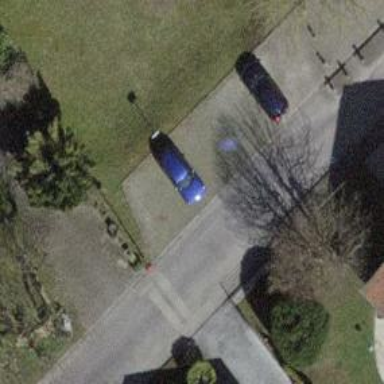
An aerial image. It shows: Parking area with grass paver surface.